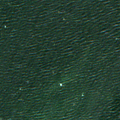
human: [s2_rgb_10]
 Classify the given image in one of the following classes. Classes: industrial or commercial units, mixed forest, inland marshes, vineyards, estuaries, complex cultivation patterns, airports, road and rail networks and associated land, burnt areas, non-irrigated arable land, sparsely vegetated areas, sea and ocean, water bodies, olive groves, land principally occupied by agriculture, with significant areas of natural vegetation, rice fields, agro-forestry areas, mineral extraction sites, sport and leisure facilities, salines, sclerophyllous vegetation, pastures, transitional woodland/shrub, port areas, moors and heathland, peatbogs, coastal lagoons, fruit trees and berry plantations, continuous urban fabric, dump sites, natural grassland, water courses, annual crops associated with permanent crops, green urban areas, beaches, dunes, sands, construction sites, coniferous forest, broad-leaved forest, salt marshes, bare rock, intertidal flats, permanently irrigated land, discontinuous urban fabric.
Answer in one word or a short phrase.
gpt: sea and ocean